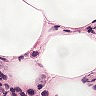
Metastatic tissue present: yes